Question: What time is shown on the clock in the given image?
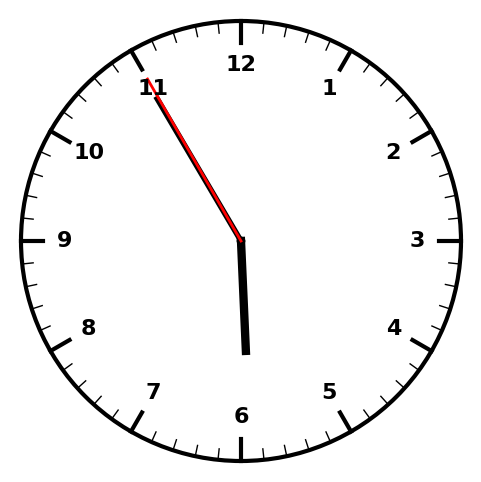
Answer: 05:54:55